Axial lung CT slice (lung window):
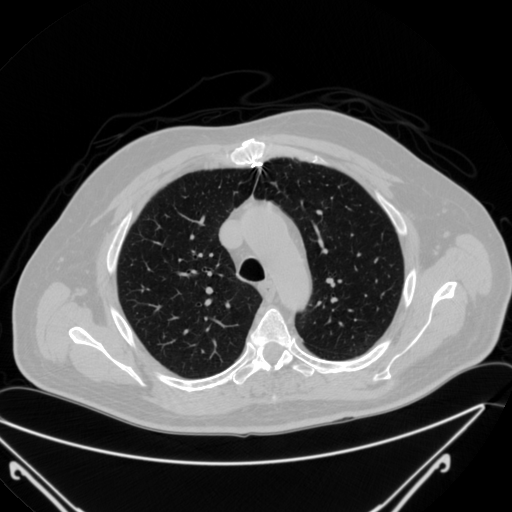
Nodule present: no